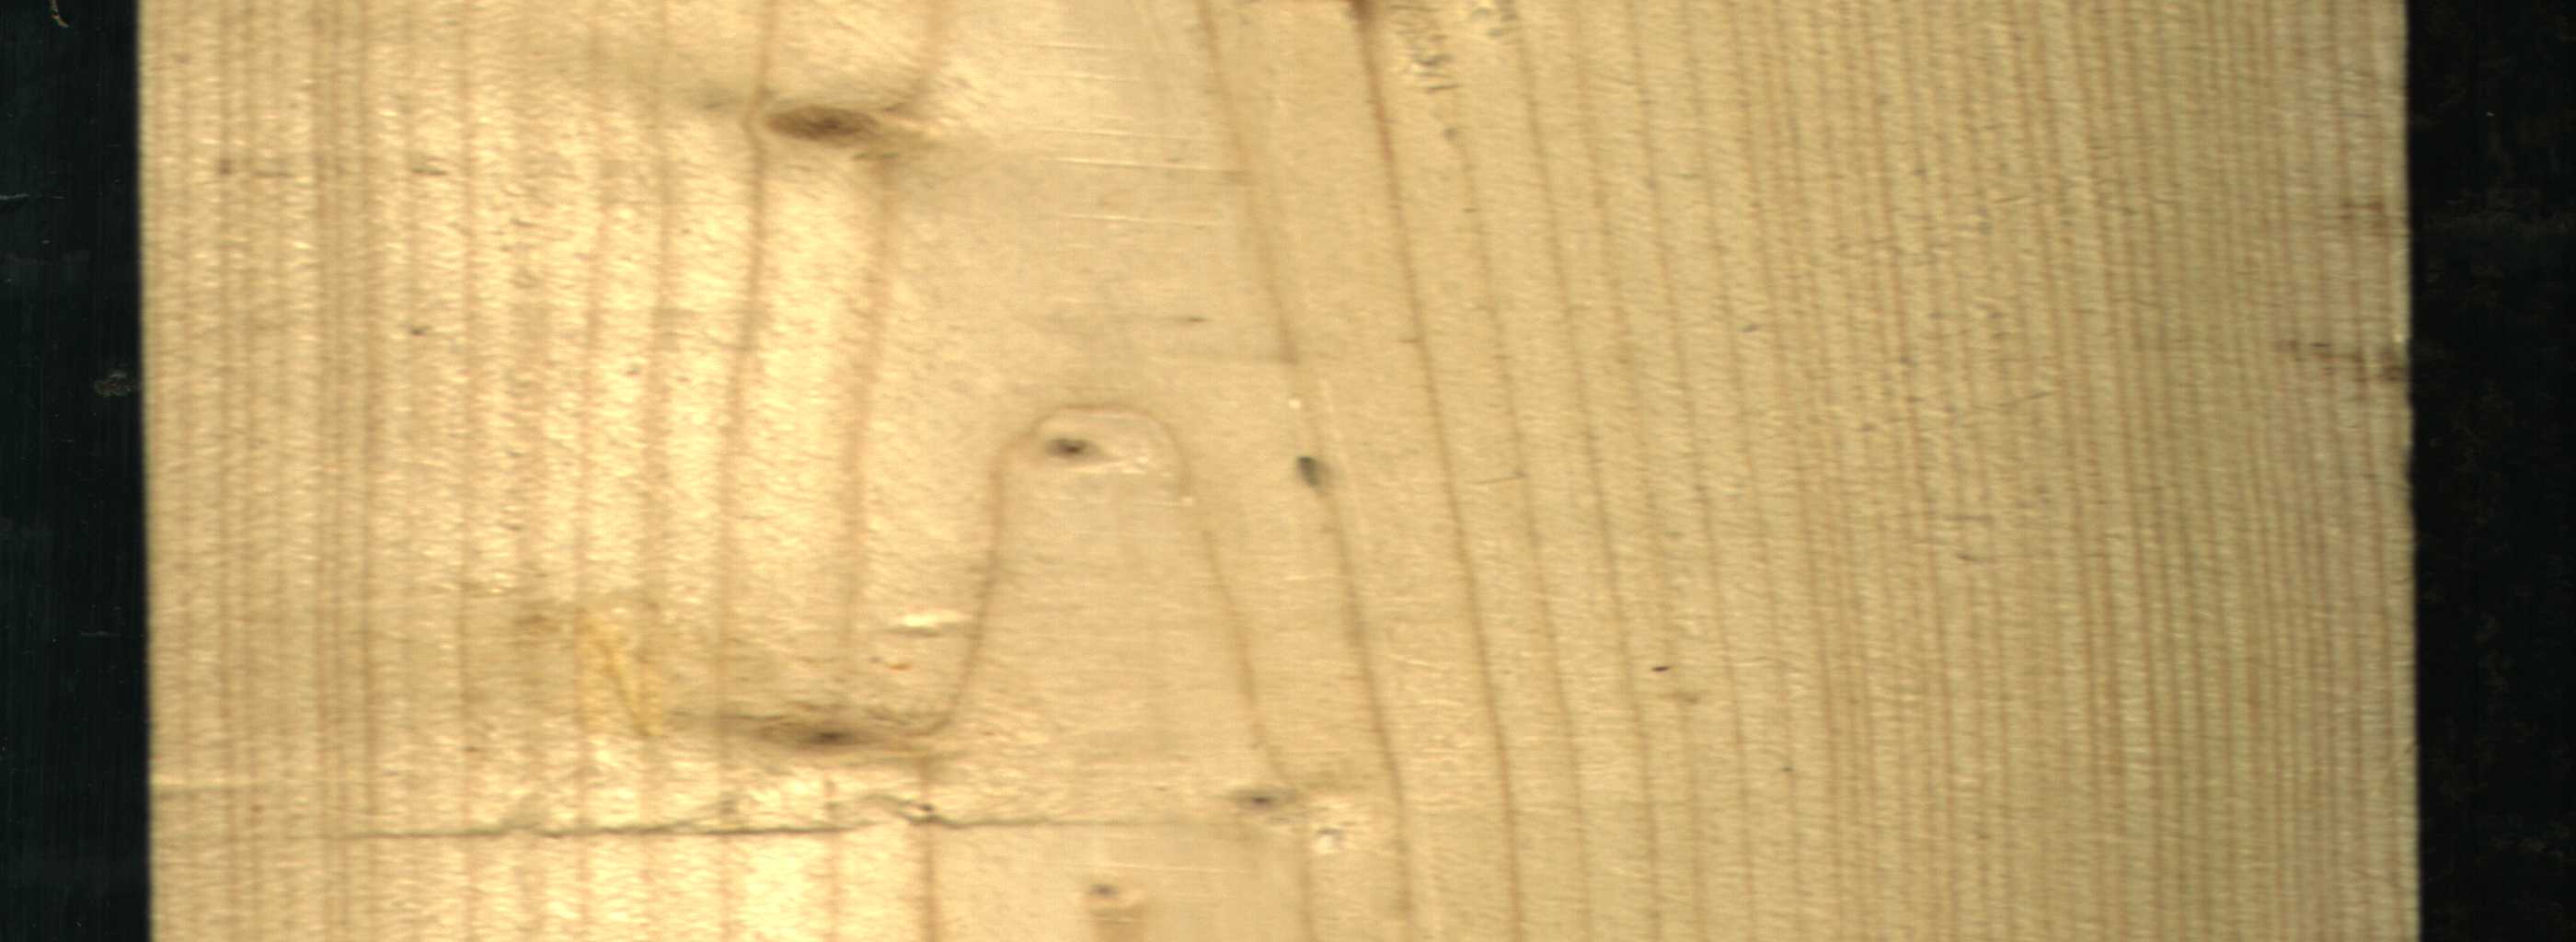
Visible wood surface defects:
resin
Live_Knot
Live_Knot
Live_Knot